Interaction volume radius: 5 \u00c5
Interaction volume height: 10 \u00c5
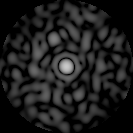
Disorder parameter: 0.8549